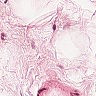
Metastatic tissue present: no